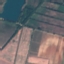
Label: PermanentCrop